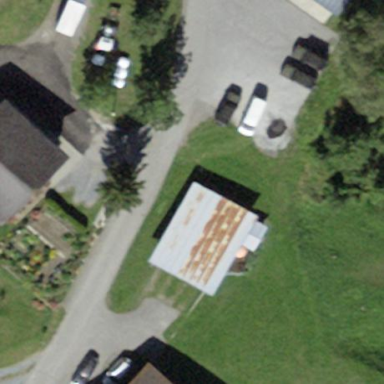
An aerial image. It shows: Parking area with fine gravel surface.